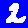
Digit: 2